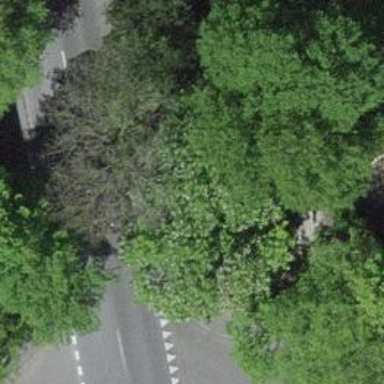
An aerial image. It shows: Garden with deciduous broadleaved trees.